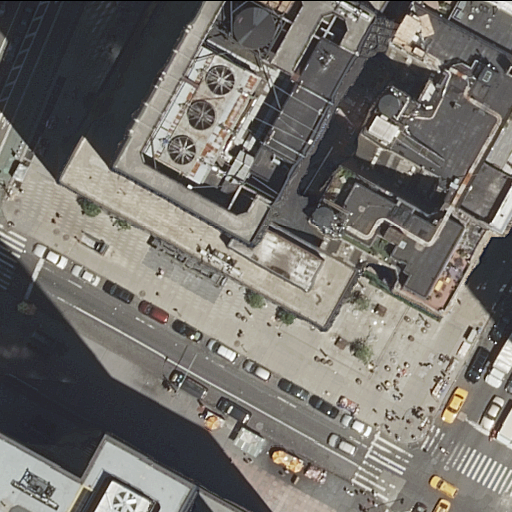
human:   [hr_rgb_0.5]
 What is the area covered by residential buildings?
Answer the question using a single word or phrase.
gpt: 1409m2

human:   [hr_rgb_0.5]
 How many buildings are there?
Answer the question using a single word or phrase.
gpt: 3

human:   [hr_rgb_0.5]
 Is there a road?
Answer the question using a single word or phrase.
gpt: yes

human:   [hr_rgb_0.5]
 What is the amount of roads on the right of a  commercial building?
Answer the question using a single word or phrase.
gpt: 2

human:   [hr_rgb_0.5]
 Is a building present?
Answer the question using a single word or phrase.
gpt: yes

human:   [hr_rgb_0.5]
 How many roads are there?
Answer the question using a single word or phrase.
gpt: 5

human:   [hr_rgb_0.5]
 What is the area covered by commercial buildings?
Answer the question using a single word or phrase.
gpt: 3118m2

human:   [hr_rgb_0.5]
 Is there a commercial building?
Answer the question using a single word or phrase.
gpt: yes

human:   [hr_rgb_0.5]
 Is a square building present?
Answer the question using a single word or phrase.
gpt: no

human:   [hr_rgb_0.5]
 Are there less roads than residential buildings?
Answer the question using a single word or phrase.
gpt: no

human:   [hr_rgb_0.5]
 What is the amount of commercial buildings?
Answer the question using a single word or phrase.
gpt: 2

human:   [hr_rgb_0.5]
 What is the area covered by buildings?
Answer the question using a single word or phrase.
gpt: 4528m2

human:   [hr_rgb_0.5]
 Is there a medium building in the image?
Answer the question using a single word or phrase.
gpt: no

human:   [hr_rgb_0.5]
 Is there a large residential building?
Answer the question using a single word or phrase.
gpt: yes

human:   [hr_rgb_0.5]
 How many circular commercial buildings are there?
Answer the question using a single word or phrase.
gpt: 0

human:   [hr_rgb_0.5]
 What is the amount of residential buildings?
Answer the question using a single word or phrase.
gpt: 1

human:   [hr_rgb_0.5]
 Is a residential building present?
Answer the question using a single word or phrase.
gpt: yes

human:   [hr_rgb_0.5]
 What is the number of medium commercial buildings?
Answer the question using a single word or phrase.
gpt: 0

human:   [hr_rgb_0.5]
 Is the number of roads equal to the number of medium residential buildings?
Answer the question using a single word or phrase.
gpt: no

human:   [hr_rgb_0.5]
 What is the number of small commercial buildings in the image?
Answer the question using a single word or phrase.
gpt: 0

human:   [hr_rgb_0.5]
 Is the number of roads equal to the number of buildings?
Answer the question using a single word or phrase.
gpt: no

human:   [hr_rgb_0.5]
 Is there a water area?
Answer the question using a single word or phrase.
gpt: no

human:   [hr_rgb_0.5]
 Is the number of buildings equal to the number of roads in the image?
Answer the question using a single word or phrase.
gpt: no

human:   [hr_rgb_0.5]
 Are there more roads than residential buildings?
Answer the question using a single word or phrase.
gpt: yes

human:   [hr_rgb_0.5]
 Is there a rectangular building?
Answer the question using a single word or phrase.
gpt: yes

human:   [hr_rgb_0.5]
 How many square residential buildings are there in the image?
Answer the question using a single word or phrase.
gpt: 0

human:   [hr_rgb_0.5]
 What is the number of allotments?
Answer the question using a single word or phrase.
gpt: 0

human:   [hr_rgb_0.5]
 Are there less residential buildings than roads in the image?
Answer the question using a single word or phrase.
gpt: yes

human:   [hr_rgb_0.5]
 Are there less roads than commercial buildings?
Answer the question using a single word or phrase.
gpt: no

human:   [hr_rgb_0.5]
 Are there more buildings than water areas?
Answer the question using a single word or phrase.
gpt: yes

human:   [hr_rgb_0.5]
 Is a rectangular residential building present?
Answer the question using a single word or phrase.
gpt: no

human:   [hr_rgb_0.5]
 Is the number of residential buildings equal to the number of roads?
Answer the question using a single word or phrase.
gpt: no

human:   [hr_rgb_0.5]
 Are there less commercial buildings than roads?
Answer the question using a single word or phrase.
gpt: yes

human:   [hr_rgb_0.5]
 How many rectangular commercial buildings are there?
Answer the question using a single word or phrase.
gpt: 1

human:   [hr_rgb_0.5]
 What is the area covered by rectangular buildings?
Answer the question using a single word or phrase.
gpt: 626m2

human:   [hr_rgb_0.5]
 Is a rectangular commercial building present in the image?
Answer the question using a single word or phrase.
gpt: yes

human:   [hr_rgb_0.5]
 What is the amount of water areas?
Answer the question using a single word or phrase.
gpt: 0

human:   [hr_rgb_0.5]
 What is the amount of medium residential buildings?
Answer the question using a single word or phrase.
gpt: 0

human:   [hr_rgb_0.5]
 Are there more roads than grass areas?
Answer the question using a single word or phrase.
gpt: yes

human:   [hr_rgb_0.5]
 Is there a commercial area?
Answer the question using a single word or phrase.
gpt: no

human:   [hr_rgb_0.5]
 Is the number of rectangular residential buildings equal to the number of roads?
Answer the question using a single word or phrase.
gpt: no

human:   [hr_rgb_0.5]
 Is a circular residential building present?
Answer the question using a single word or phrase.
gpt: no

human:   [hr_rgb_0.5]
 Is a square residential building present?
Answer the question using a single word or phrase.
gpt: no

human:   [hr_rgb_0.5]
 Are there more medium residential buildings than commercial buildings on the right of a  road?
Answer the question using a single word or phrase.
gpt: no

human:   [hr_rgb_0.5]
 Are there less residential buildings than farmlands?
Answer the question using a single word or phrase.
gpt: no

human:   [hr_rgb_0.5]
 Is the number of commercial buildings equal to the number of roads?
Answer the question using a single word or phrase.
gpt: no

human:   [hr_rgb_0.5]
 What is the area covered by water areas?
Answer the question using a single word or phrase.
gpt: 0m2

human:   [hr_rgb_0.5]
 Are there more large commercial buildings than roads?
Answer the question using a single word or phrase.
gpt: no

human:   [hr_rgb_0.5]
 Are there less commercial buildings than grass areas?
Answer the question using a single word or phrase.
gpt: no

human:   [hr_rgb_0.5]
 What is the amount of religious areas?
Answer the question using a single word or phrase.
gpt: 0

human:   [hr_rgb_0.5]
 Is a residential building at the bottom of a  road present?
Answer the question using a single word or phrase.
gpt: no

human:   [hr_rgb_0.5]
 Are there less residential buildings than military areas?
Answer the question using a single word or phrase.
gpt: no

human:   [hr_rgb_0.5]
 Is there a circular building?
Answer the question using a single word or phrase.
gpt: no

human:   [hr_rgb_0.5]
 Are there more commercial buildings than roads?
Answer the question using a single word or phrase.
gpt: no

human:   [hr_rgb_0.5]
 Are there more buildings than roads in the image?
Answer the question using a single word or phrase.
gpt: no

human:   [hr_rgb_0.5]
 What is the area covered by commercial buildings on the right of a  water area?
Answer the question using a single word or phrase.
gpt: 0m2

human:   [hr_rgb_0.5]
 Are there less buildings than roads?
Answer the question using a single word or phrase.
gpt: yes

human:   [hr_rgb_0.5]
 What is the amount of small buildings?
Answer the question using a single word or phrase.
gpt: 0

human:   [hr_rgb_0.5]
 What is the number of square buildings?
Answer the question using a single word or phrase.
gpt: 0

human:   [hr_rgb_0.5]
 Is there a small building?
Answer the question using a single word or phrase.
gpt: no

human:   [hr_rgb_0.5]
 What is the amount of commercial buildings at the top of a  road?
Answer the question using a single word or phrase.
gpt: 1

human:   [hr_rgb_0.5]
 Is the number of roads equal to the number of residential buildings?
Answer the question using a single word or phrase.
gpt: no

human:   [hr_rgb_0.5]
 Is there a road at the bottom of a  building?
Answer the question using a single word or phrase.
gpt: yes

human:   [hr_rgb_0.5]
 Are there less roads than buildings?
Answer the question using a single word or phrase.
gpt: no